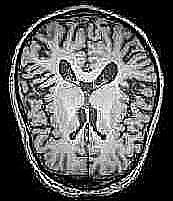
Label: notumor